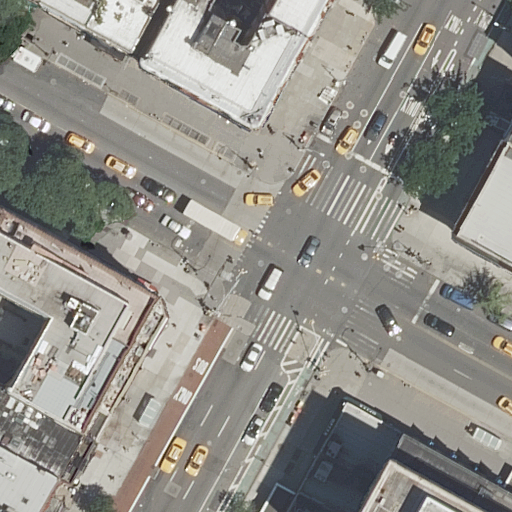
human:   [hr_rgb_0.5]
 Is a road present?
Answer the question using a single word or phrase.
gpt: yes

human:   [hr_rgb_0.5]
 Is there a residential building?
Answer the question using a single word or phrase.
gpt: yes

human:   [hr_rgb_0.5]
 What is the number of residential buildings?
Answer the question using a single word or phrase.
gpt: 12

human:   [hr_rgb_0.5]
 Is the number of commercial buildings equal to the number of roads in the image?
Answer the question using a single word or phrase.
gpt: no

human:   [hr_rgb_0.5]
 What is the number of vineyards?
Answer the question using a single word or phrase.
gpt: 0

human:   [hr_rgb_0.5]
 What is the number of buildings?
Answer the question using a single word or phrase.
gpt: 13

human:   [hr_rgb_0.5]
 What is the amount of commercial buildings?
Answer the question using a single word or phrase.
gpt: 0

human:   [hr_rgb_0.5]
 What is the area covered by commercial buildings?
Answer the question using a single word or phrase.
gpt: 0m2

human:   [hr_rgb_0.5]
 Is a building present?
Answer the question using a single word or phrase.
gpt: yes

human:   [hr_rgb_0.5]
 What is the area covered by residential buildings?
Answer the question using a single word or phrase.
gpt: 1969m2

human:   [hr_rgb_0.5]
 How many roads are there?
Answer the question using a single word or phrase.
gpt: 6

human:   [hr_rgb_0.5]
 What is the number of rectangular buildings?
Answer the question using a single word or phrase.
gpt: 10

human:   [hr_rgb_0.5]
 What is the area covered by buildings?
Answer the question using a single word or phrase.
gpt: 3458m2

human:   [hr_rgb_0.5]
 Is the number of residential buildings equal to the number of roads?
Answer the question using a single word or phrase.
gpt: no

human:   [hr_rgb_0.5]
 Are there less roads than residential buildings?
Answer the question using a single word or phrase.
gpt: yes

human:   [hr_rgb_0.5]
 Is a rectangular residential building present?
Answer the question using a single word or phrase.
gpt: yes

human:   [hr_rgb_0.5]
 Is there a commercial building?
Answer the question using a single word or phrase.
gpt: no

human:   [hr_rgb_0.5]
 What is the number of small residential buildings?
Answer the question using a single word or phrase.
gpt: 8

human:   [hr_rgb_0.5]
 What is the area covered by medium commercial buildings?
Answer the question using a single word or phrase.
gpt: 0m2

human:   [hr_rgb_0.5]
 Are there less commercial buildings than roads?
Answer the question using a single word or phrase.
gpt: yes

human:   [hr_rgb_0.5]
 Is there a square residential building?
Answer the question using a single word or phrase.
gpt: no

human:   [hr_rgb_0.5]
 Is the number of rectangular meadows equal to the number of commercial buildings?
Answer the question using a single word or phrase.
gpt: yes

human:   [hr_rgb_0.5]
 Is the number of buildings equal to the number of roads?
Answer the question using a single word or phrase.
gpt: no

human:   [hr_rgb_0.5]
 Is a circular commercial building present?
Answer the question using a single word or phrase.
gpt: no

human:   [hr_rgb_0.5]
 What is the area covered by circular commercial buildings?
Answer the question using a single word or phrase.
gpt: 0m2

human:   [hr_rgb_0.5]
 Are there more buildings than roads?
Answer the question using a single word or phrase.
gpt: yes

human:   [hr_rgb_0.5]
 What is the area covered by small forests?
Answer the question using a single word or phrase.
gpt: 0m2

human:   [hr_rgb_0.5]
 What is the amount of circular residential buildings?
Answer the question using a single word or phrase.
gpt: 0

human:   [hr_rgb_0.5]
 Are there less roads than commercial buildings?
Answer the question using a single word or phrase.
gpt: no

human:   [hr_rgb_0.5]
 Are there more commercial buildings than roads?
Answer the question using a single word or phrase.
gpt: no

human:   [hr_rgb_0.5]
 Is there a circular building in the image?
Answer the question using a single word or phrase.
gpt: no

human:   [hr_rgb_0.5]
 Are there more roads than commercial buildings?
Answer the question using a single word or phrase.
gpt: yes

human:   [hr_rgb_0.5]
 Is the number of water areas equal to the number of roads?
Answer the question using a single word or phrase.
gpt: no

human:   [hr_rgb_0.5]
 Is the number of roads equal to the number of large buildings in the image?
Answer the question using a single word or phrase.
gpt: no

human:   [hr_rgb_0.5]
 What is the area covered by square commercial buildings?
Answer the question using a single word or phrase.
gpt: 0m2

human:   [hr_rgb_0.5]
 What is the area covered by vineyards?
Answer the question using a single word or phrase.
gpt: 0m2

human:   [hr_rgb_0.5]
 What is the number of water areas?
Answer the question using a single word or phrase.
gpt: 0

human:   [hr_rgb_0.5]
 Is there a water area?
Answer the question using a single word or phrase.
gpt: no

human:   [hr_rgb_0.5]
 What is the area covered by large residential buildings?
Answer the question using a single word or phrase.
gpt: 950m2

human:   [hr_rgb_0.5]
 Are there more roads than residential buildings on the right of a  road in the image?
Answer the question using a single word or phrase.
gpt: yes

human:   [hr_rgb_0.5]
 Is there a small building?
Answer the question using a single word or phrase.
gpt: yes

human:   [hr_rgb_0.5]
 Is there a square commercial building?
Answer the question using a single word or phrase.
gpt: no

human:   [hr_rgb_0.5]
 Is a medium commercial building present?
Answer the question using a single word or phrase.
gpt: no

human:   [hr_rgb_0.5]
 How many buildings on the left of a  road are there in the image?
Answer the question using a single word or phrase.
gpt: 10

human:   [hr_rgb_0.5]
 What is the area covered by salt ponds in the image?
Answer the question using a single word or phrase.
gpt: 0m2

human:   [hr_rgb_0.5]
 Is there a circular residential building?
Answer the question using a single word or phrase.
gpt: no

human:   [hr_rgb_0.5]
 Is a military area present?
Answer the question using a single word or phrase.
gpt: no

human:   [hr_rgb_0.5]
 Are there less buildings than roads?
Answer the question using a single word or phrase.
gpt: no

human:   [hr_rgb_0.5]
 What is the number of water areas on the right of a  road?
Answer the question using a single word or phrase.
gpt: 0

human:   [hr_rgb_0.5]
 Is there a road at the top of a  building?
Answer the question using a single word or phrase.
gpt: yes

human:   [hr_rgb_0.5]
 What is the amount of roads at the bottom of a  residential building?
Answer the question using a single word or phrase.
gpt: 4

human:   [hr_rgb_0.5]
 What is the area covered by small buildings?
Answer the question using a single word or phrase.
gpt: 239m2

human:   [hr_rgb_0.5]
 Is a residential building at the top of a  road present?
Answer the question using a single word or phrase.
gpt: yes

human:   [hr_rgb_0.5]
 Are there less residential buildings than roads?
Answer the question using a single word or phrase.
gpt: no

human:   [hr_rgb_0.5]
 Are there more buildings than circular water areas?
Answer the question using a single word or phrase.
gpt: yes

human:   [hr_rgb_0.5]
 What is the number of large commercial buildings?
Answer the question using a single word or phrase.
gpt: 0

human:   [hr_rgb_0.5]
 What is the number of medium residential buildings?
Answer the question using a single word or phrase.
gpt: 3

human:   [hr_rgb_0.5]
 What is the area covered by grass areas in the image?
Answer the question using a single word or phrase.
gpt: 0m2

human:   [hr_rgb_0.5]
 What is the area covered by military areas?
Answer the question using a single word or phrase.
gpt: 0m2

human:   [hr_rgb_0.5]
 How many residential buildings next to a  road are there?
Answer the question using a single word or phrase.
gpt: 12

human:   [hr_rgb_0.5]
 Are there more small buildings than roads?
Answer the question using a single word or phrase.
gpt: yes

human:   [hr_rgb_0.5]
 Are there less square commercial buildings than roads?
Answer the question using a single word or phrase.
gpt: yes

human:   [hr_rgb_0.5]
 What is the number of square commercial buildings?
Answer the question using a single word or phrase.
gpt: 0

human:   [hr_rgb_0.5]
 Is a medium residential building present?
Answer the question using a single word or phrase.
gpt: yes